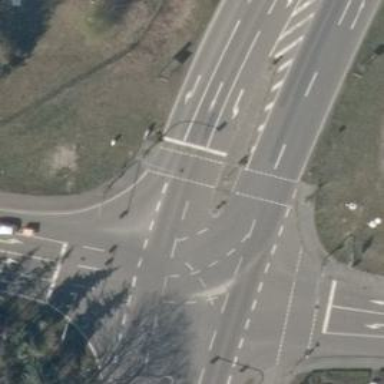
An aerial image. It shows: Road with traffic signals.